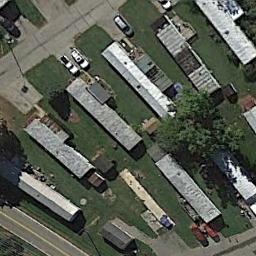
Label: mobile_home_park